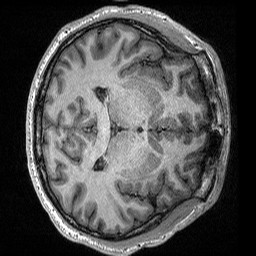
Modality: T1w
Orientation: axial
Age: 18
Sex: male